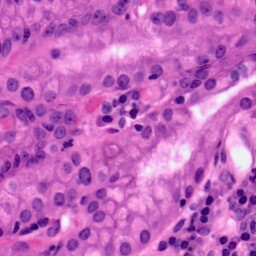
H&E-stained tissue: Pancreatic